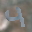
Label: 4